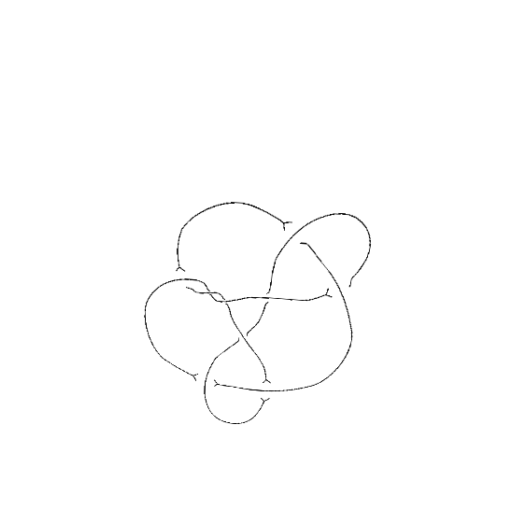
Crossing number: 9